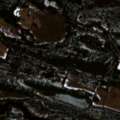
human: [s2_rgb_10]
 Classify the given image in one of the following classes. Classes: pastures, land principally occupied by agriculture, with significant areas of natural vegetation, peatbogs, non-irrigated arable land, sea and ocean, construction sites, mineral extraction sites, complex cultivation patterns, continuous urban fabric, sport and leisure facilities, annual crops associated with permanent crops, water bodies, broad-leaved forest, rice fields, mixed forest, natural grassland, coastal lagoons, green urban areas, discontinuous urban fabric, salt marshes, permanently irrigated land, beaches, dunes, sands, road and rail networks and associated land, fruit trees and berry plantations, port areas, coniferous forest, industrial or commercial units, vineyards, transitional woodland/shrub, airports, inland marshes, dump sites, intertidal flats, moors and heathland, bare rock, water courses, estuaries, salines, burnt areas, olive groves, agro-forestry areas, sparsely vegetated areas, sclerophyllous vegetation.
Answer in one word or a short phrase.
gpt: coniferous forest, mixed forest, transitional woodland/shrub